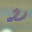
Label: 2